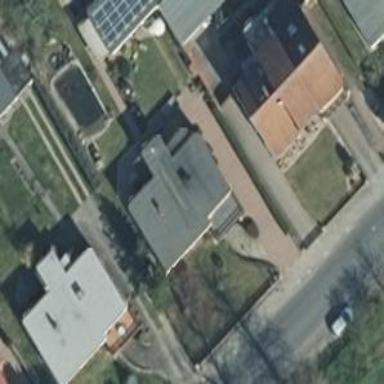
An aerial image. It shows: Detached building with flat gray roof made of tar paper running along its length.